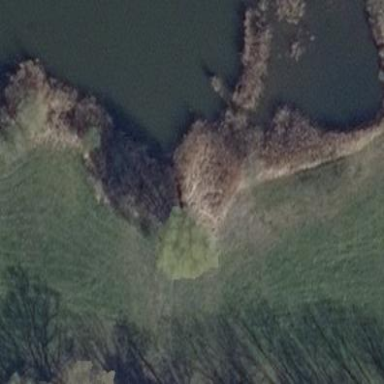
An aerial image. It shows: Beautiful wet meadow natural wetland.